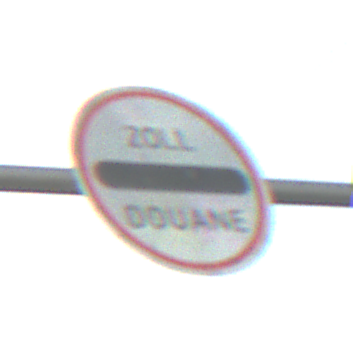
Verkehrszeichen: Zollstelle
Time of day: SunriseSunset
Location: Outdoor (RoadRail)
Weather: PartlyCloudy
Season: NotSpecified
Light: Natural